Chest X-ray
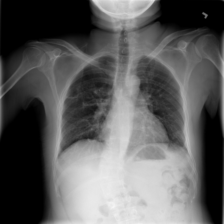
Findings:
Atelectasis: negative
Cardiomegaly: negative
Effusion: negative
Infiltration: negative
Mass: negative
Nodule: negative
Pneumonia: negative
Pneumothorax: negative
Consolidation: negative
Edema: negative
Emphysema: negative
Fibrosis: negative
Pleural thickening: negative
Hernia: negative